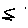
Label: zigzag